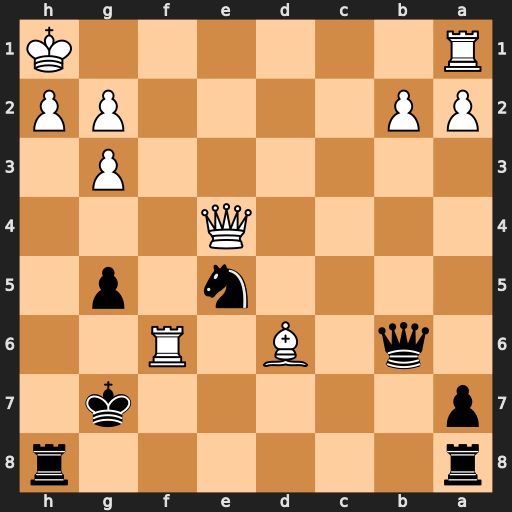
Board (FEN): r6r/p5k1/1q1B1R2/4n1p1/4Q3/6P1/PP4PP/R6K
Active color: b
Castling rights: -
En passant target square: -
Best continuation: Rxh2+ Kxh2 Rh8+